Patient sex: M
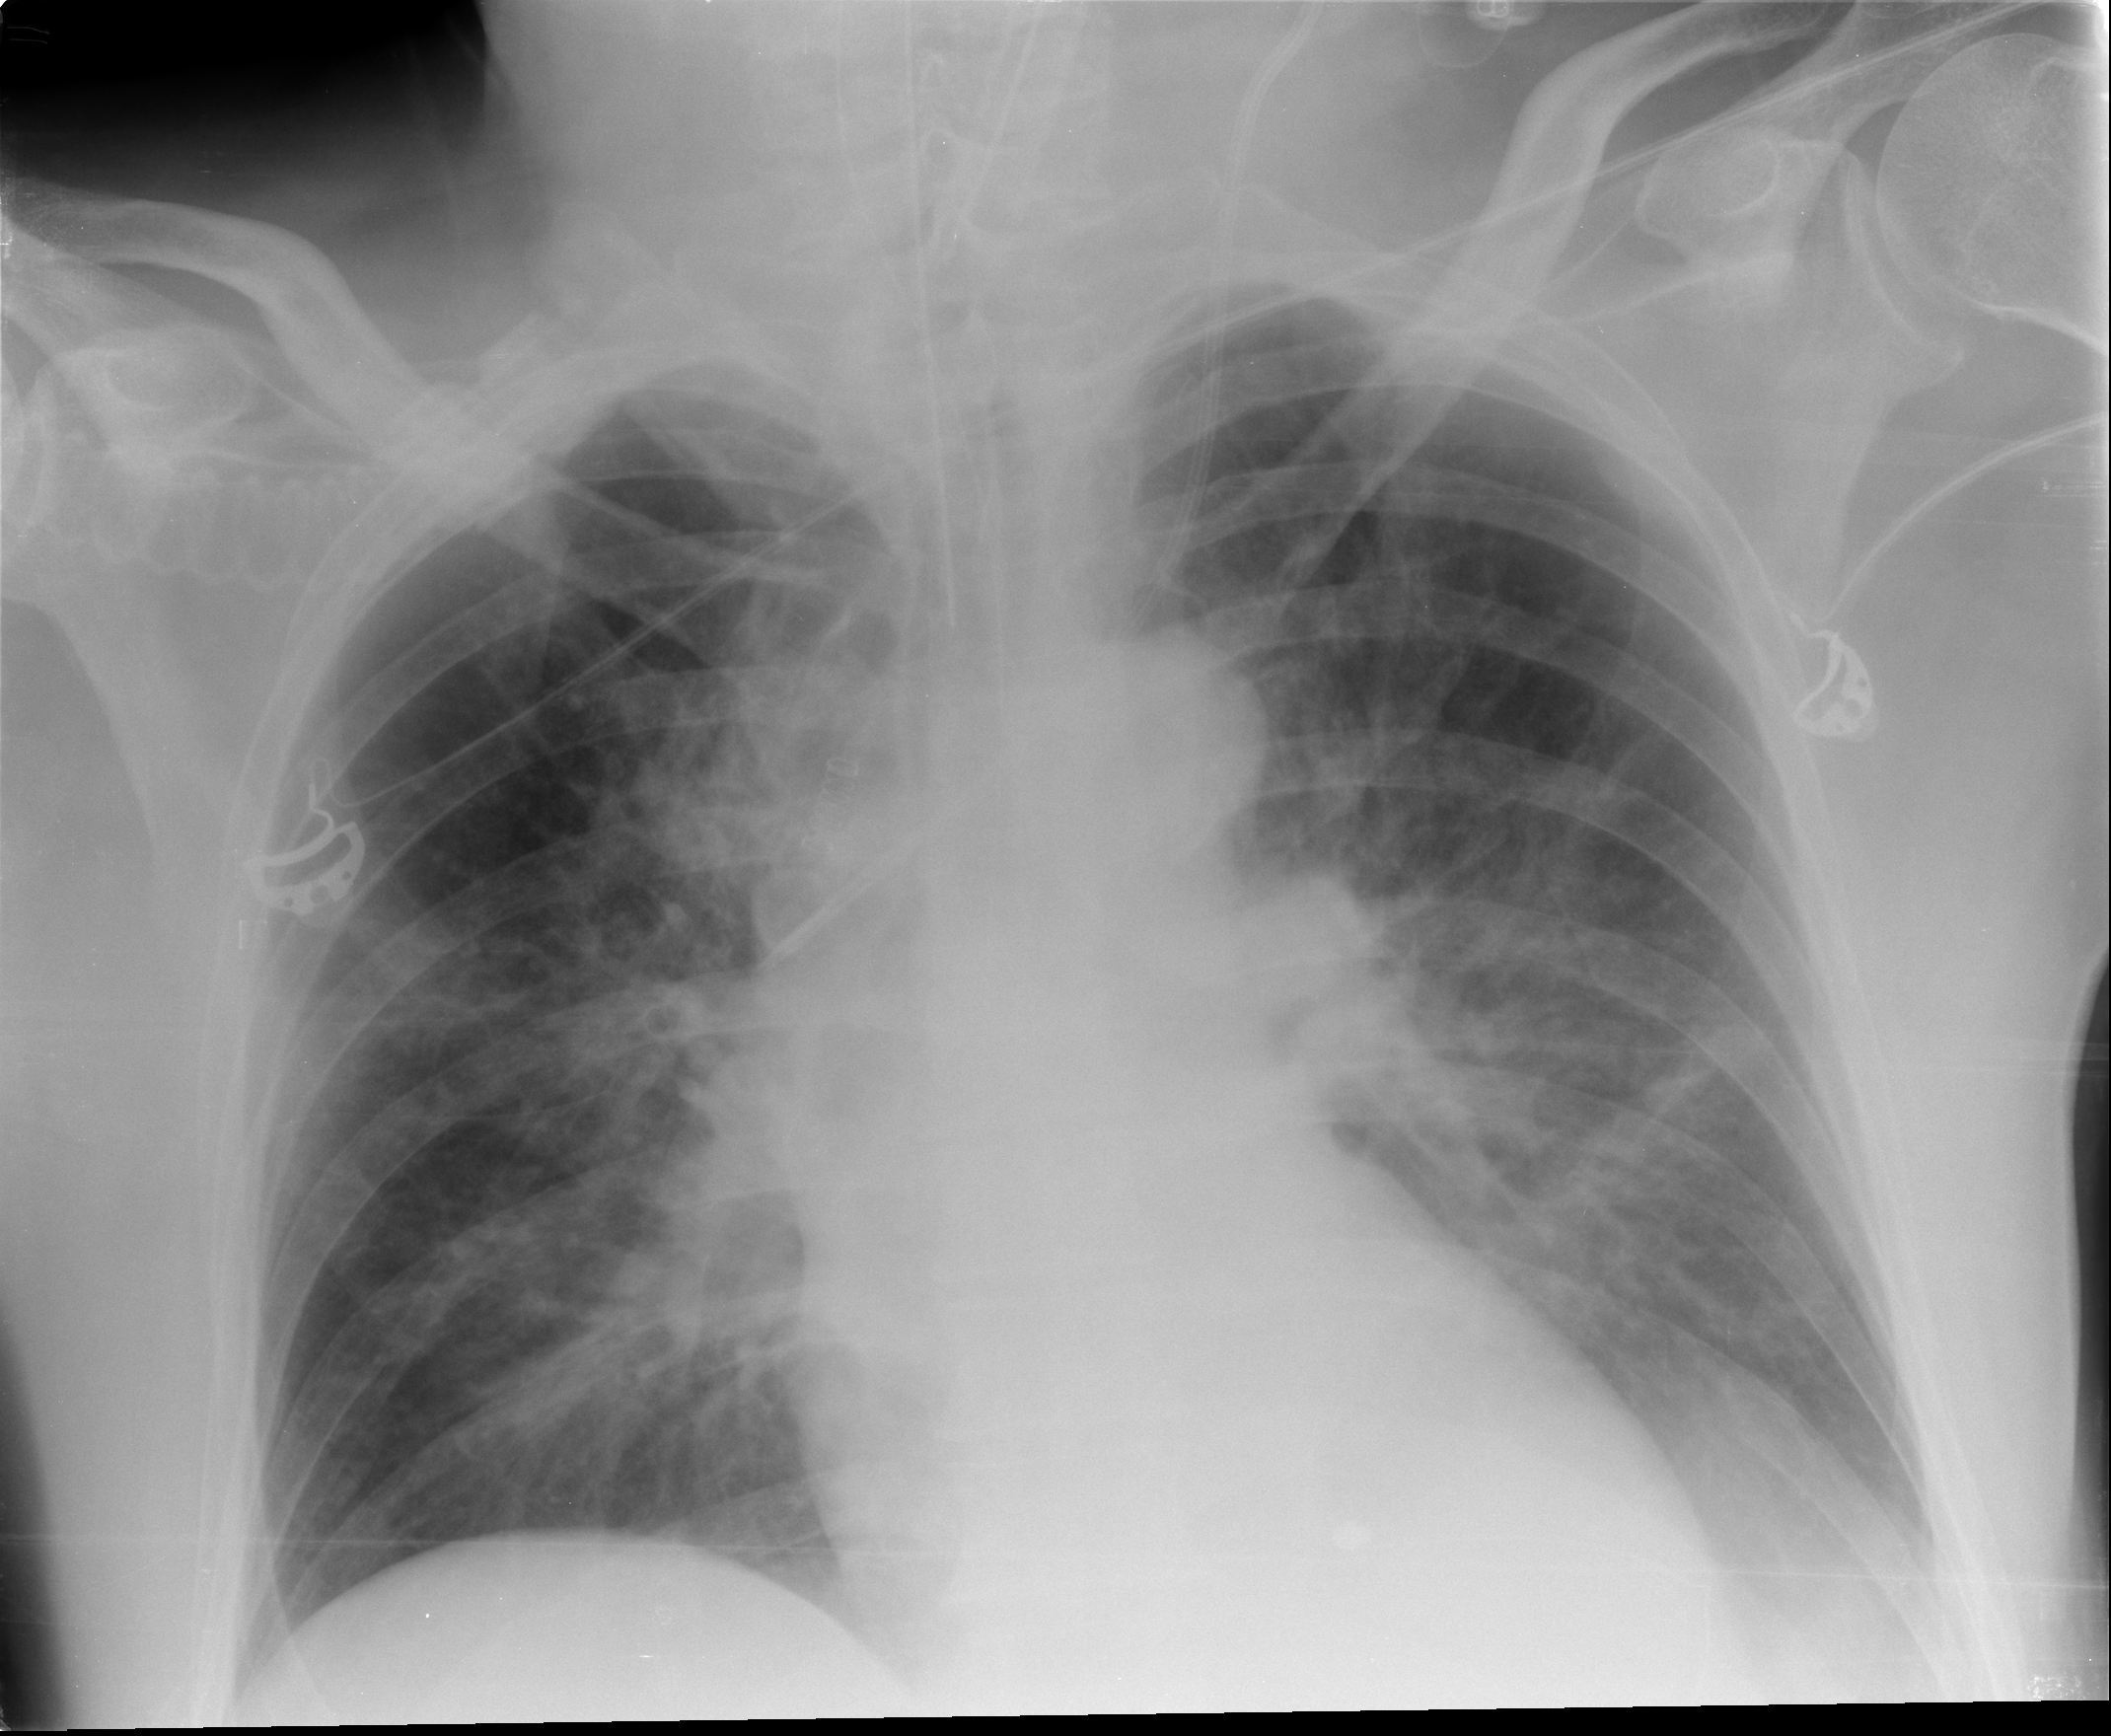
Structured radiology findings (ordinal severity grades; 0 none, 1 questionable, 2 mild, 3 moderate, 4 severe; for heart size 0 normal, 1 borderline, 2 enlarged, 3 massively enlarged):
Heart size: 0
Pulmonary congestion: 3
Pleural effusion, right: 0
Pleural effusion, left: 2
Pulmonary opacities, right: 2
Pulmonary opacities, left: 2
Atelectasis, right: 2
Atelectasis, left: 2